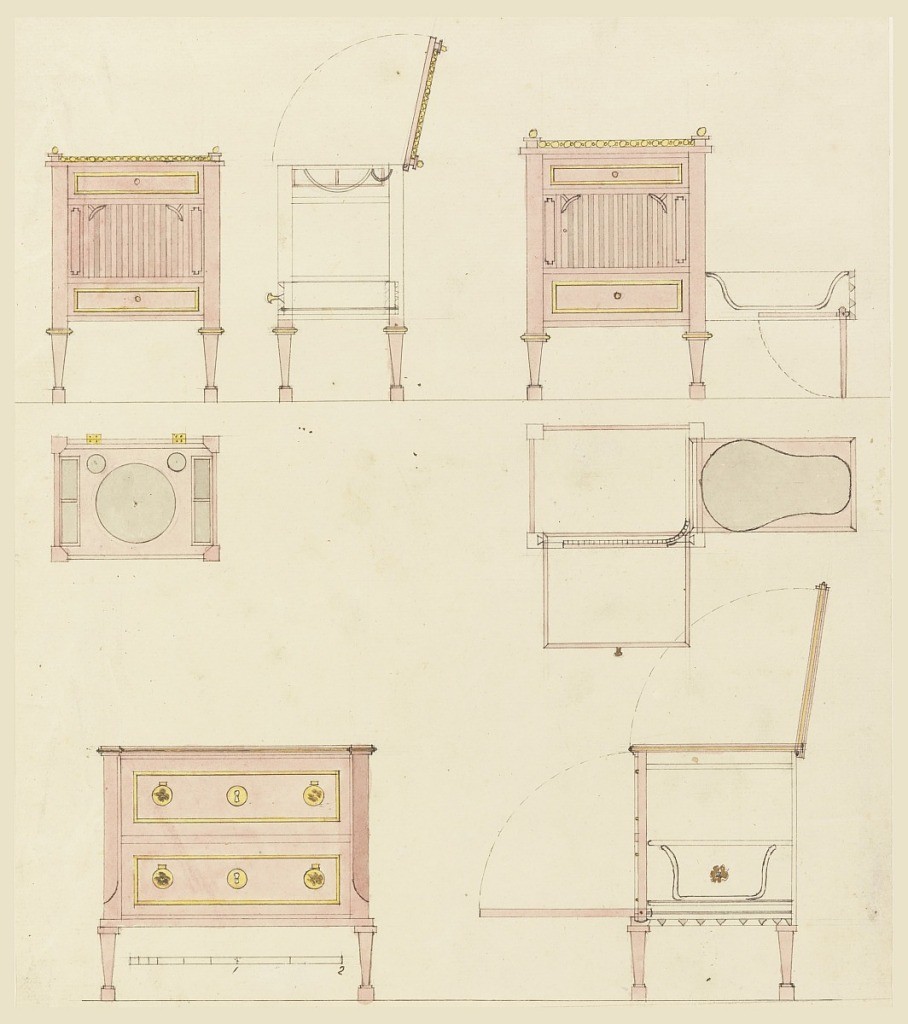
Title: Designs for Mechanical Furniture: Three Washstands with Three Bidets
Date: ca. 1805
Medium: Graphite, pen and black ink, brush and watercolor on paper
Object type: Drawing
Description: Three washstands with bidets; upper plan, section and elevation; upper right, plan, section and elevation; lower, section and elevation. Lower left, scale.